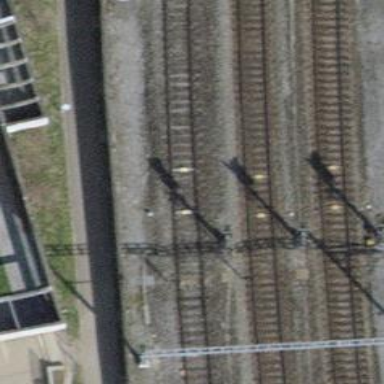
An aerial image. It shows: Railway signal.